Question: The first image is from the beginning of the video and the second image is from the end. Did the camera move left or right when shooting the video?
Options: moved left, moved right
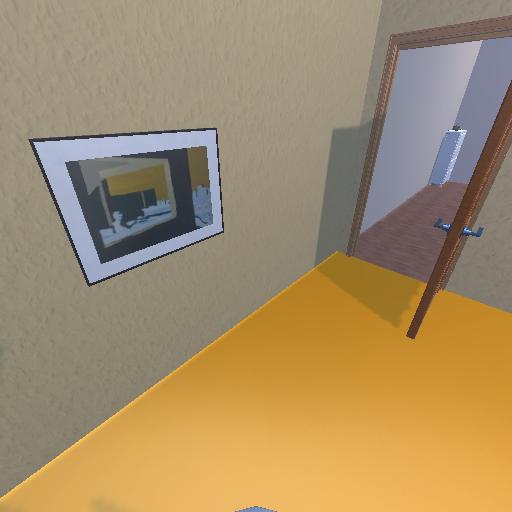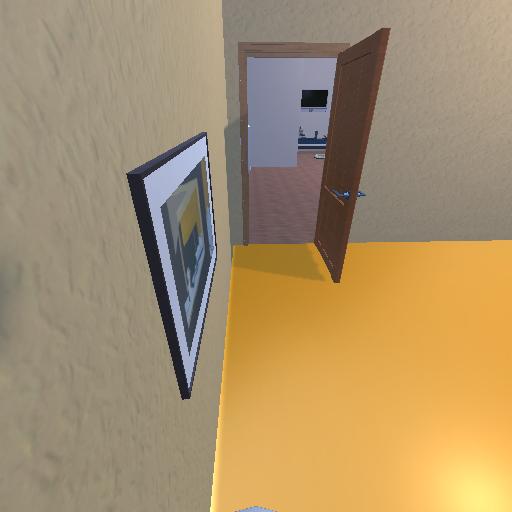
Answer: moved left